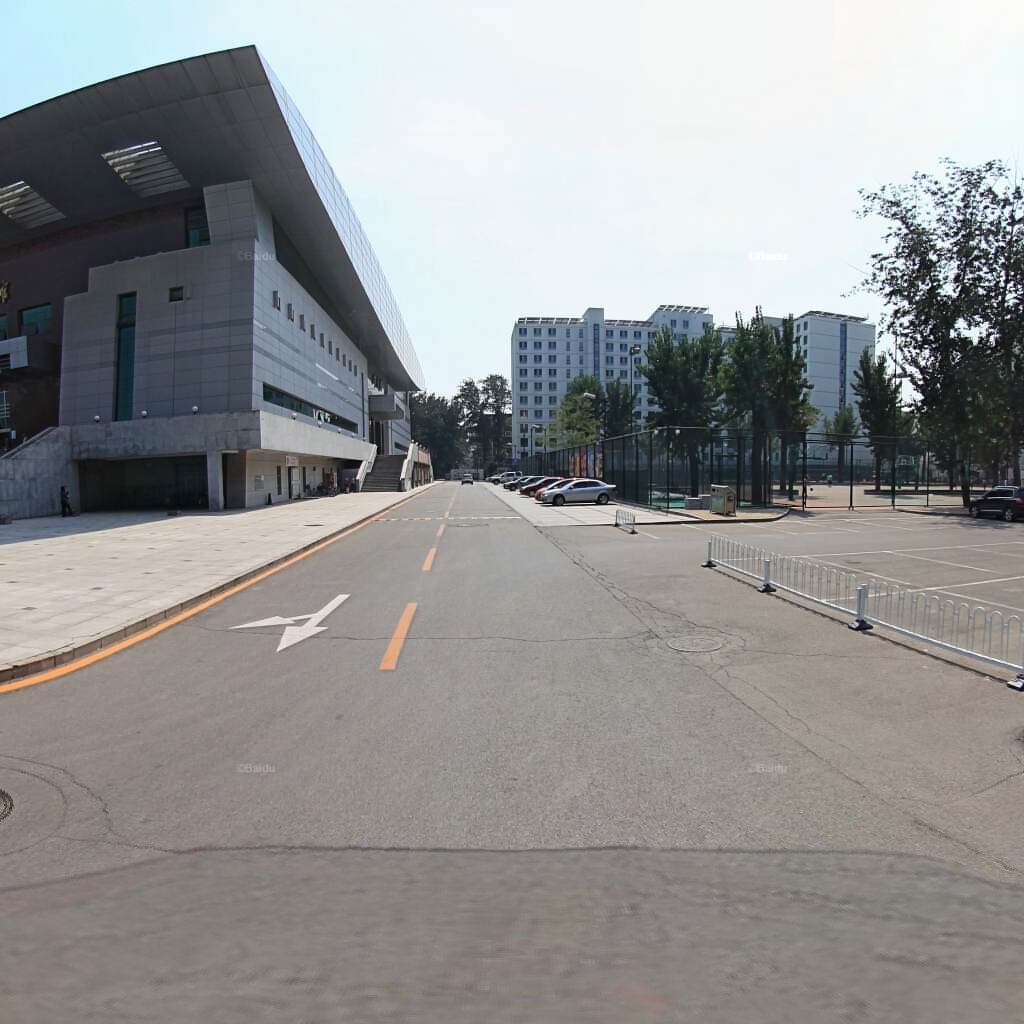
Region: Haidian
Road damage annotations: transverse crack, transverse crack, transverse crack, manhole cover, alligator crack, transverse crack